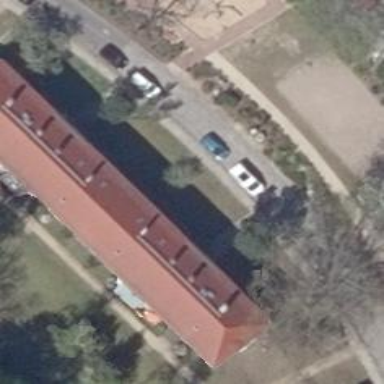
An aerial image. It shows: Historic apartment building with hipped roof made of red roof tiles.